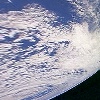
Label: cloud